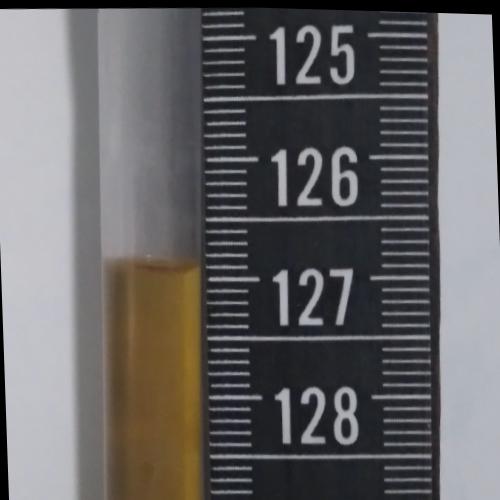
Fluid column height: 126.9 cm